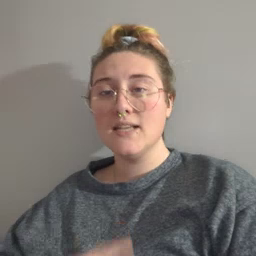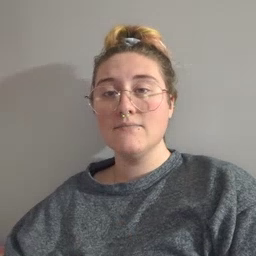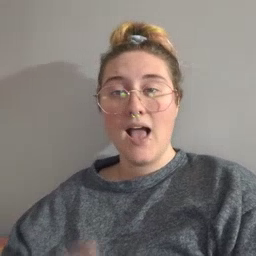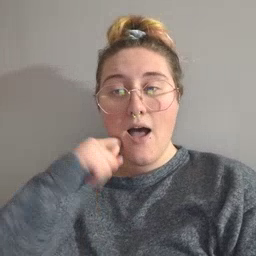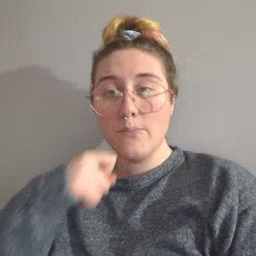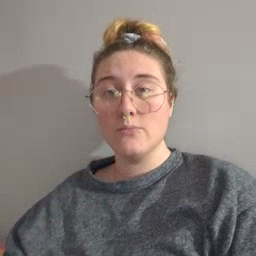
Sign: apple